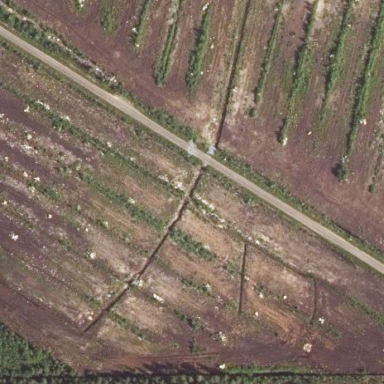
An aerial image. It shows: Peat cutting area.